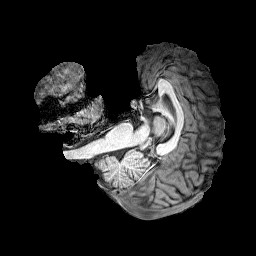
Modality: T1w
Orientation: axial
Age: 28
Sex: male
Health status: healthy